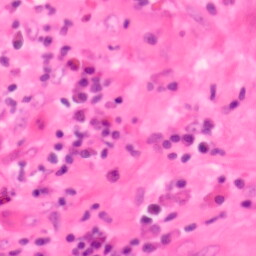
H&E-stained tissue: Colon